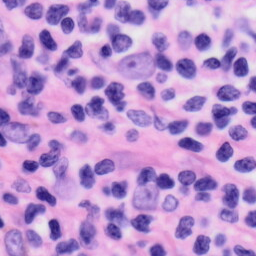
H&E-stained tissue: Skin